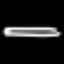
Label: pencil